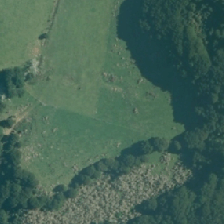
Land cover: high_producing_grassland